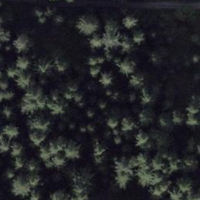
EUNIS habitat code: 43
Species observed at this site:
Boloria titania